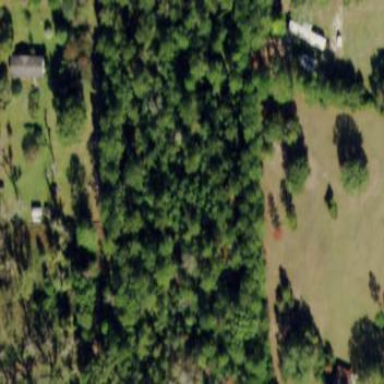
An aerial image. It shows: Mixed woodland with various types of leaves.